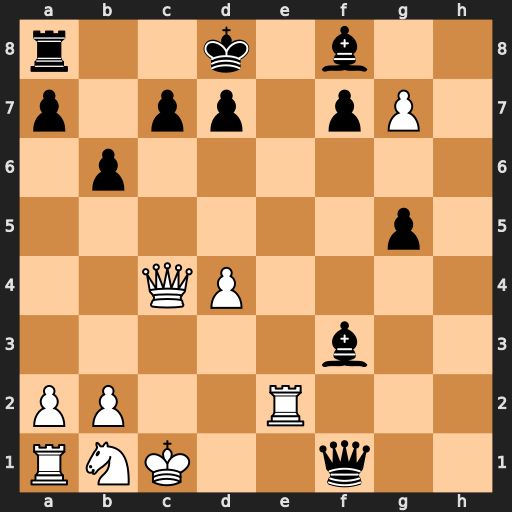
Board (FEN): r2k1b2/p1pp1pP1/1p6/6p1/2QP4/5b2/PP2R3/RNK2q2
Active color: w
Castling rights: -
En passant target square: -
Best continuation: Kd2 Bxg7 Re8+ Kxe8 Qxf1